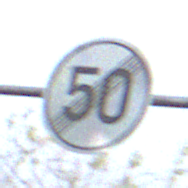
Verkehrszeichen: EndeGeschwindigkeit50
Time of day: MorningAfternoon
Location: Outdoor (Nature)
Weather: PartlyCloudy
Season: NotSpecified
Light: Natural